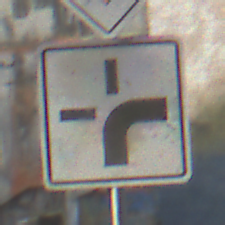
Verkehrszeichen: VerlaufVorfahrtsstrasse3
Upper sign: Vorfahrtsstrasse
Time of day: MorningAfternoon
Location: Outdoor (Urban)
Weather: PartlyCloudy
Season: NotSpecified
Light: Natural